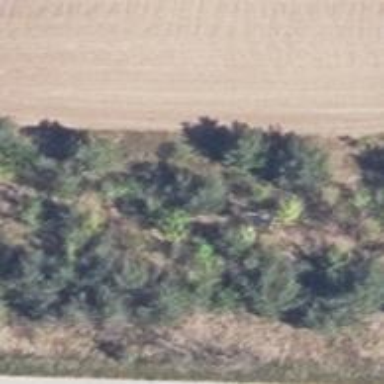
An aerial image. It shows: Hunting stand.